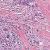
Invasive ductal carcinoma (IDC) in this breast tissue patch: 1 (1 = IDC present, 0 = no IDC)